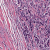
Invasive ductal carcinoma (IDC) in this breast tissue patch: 1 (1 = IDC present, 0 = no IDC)